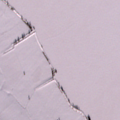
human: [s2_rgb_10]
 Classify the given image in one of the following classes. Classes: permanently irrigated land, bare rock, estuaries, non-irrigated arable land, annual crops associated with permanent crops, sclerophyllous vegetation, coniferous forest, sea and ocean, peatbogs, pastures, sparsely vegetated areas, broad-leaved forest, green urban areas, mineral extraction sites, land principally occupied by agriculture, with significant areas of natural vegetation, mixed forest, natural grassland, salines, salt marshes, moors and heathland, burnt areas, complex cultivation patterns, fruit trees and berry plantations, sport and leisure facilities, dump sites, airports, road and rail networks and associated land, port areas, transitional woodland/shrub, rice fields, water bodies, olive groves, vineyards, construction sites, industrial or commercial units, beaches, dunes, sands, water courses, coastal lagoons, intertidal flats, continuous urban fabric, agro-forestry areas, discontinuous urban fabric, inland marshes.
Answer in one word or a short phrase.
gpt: non-irrigated arable land, water bodies